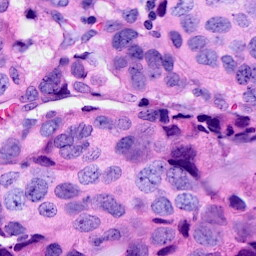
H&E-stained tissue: Breast